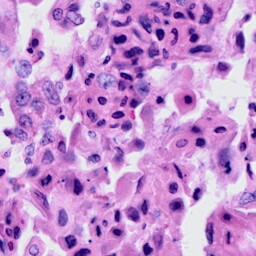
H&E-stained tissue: Cervix